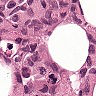
Metastatic tissue present: yes